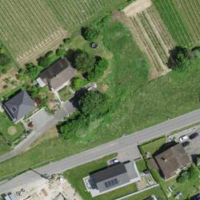
EUNIS habitat code: 55
Species observed at this site:
Linaria vulgaris